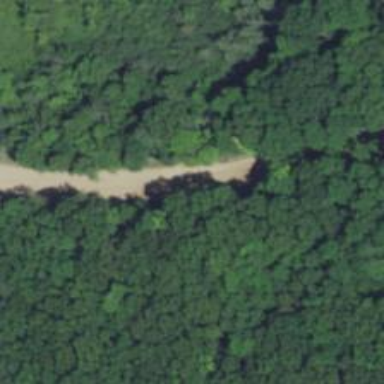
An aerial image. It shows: Natural path.